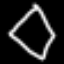
Label: diamond